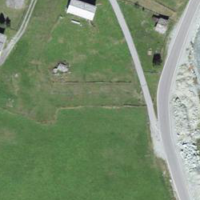
EUNIS habitat code: 26
Species observed at this site:
Parnassia palustris